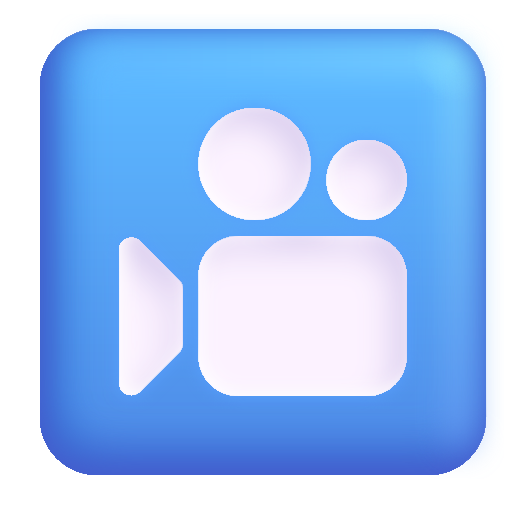
cinema color